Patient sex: M
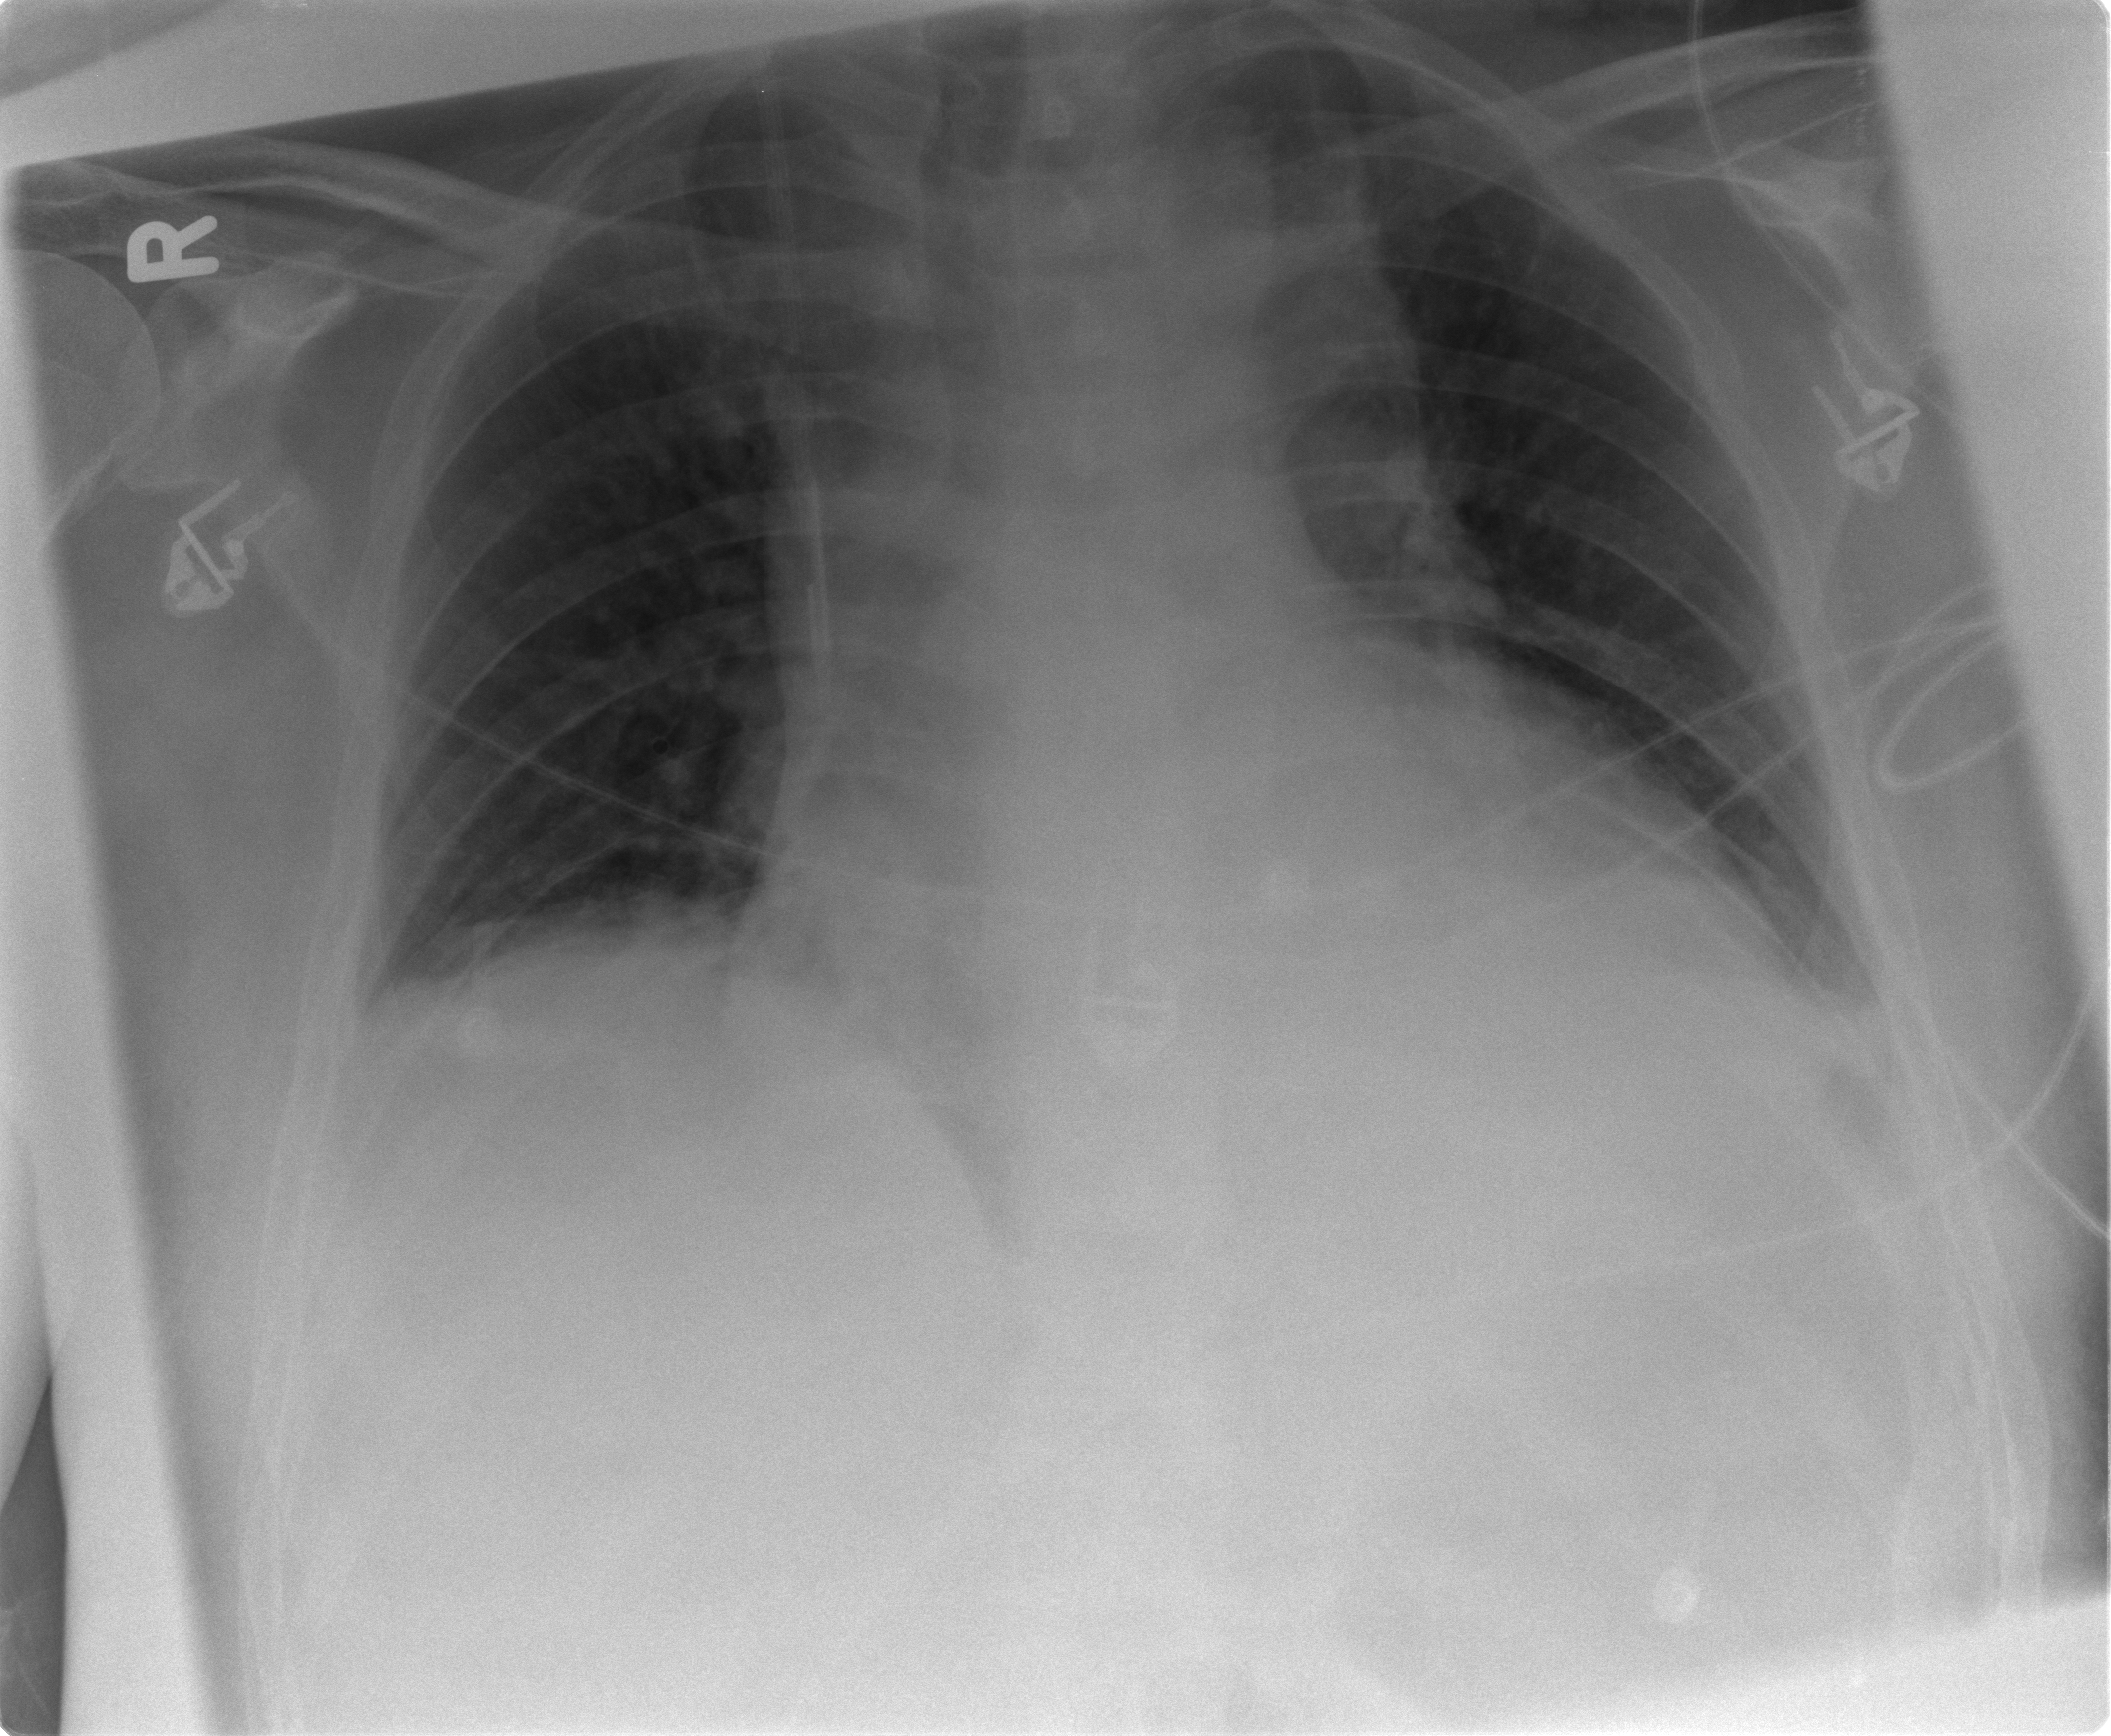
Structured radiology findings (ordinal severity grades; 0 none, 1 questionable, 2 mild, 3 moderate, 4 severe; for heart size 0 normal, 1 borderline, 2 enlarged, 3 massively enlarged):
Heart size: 1
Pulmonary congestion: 2
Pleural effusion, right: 0
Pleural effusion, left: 0
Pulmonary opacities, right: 0
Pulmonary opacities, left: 0
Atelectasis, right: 0
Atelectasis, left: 0